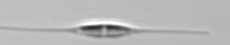
Label: Cylindrotheca